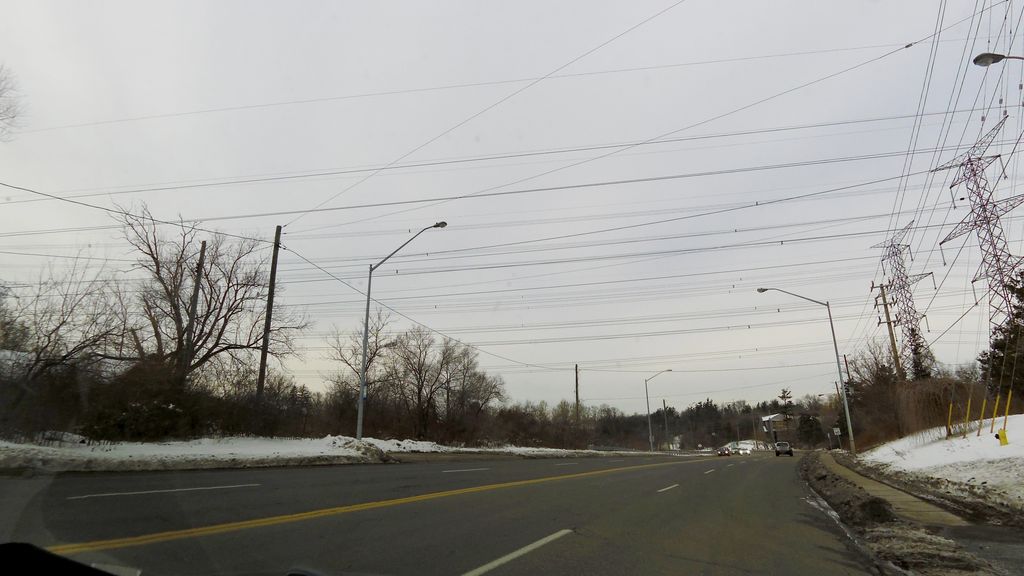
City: toronto